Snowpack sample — Snodgrass Mountain, Crested Butte, Colorado (2/4/25, 12:06 PM MST)
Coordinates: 38.923, -106.968
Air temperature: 35 °F
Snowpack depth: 80 cm
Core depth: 10 cm
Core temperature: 32 °F
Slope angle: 14°, slope face: 78°
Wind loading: low
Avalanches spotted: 0
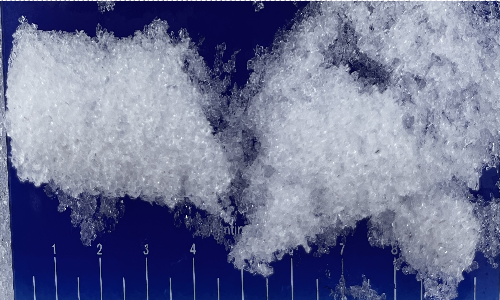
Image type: core
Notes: No avalanches nearby, unusually warm weather for the last month reported by residents, Collected 25 yards from treeline